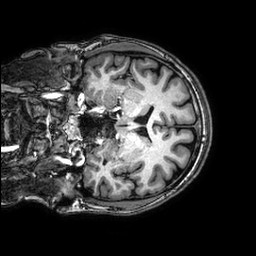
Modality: T1w
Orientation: coronal
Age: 48
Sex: male
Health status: healthy